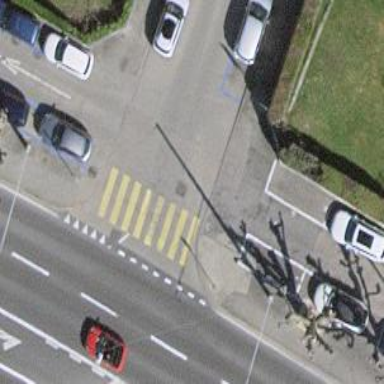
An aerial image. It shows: Kerb serving as barrier.